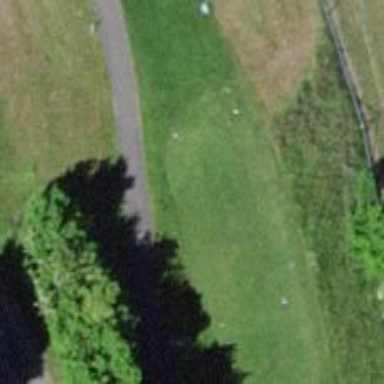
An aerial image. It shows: Golf tee.